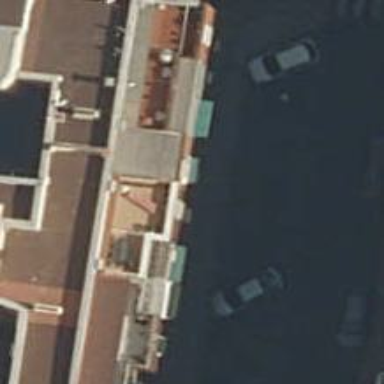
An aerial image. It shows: Bakery.